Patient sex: M
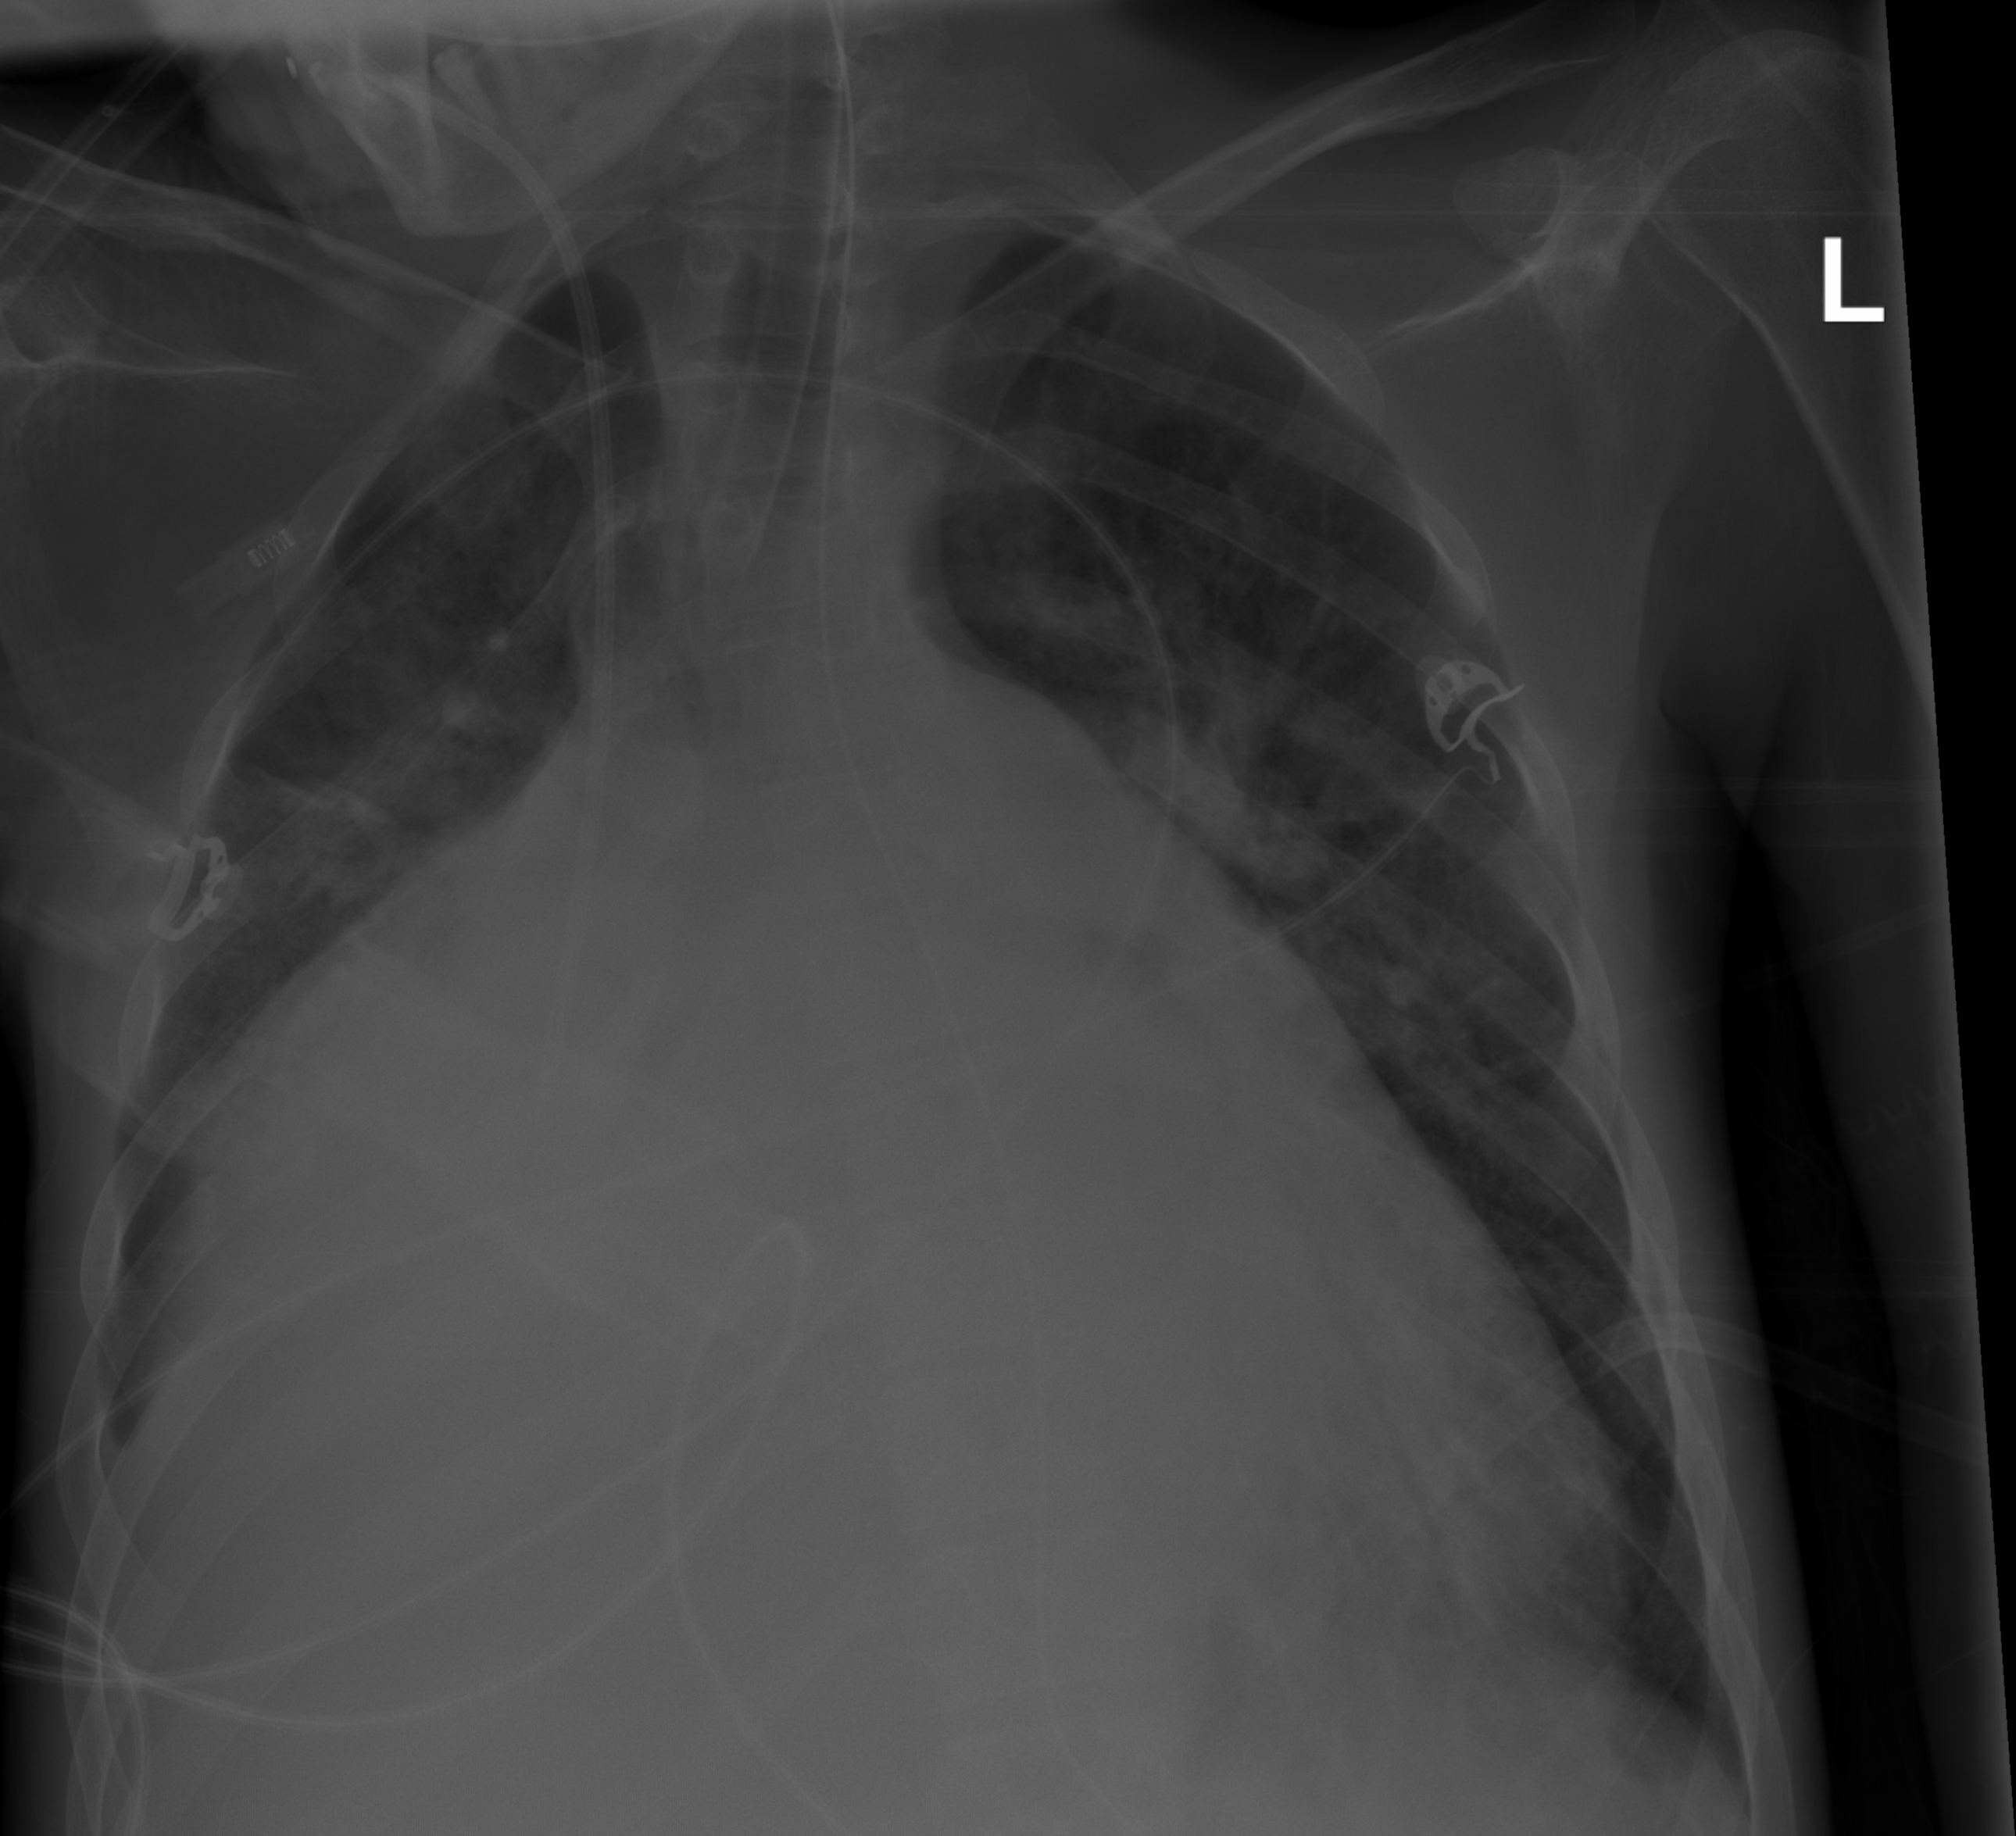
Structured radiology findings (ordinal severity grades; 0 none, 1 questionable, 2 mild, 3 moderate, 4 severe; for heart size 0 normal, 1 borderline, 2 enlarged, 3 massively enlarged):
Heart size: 3
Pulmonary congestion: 2
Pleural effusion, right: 2
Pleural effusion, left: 0
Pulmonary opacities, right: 3
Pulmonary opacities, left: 3
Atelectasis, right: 2
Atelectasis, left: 2